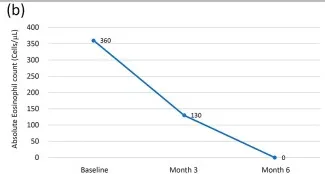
B: Change in absolute eosinophil count after initiation of benralizumab.
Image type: chart (chart)